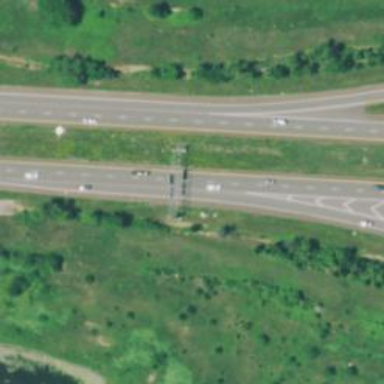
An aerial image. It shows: Asphalt surface motorway with expressway access.